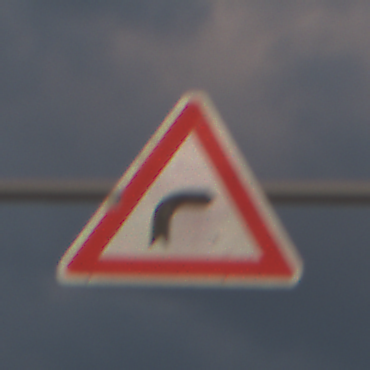
Verkehrszeichen: KurveRechts
Umgebung: Outdoor, Nature
Tageszeit: SunriseSunset
Wetter: PartlyCloudy
Licht: Natural
Jahreszeit: NotSpecified
Kontrast: LowContrast